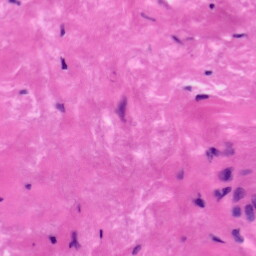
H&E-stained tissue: Tonsil